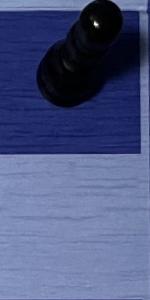
Label: Empty